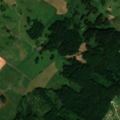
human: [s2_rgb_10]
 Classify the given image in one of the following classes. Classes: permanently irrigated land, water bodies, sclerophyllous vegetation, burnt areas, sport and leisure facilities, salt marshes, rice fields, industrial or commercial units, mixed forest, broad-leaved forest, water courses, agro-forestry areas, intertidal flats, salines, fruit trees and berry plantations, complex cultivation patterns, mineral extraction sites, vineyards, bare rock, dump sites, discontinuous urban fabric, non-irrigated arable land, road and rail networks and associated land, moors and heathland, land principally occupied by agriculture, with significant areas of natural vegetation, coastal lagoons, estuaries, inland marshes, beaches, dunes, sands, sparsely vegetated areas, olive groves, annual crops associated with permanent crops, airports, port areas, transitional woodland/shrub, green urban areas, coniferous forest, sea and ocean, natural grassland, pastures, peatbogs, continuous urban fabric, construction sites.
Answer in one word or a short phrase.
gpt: discontinuous urban fabric, non-irrigated arable land, pastures, complex cultivation patterns, land principally occupied by agriculture, with significant areas of natural vegetation, broad-leaved forest